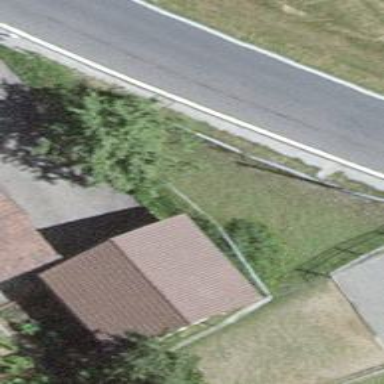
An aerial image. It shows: Garage building.